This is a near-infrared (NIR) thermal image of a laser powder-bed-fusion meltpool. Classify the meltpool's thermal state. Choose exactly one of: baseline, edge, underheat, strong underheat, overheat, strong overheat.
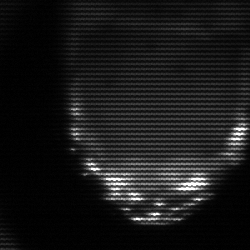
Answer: edge